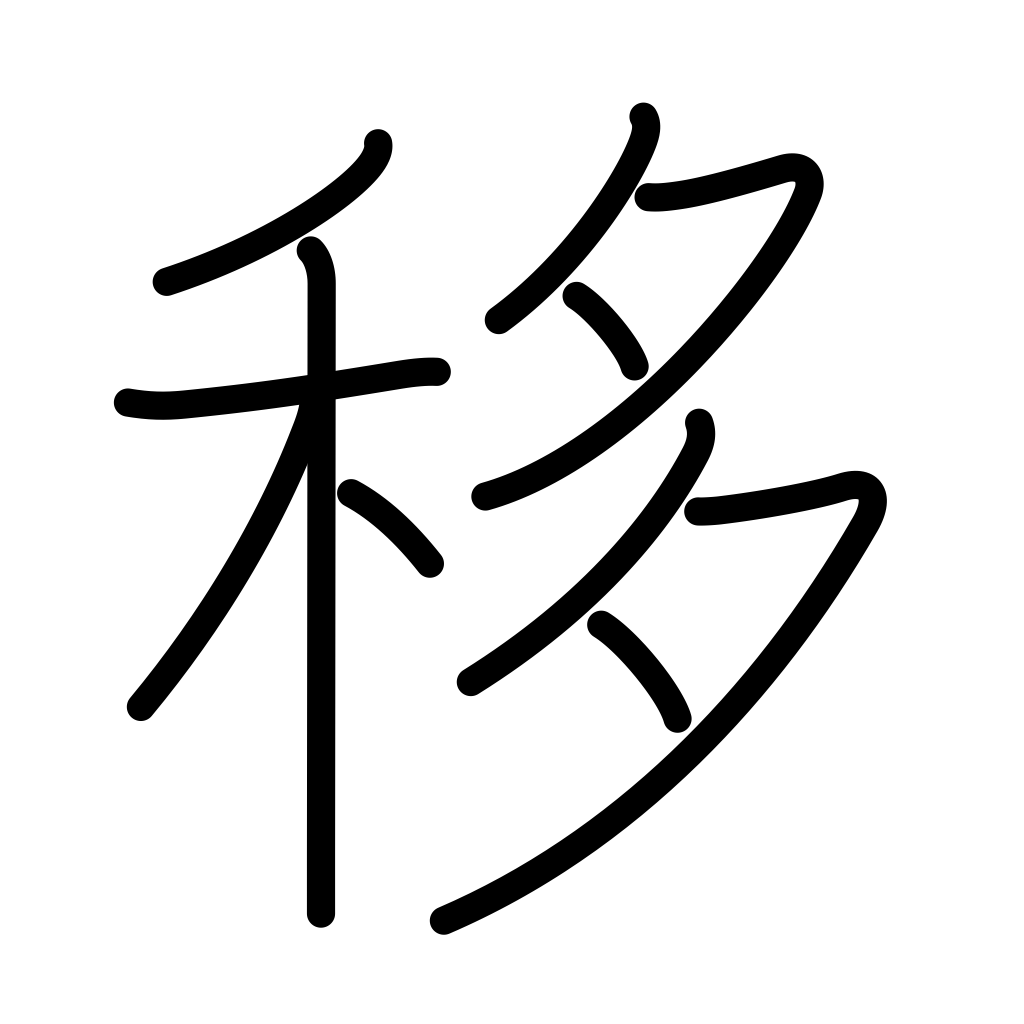
Meaning: shift, move, change, drift, pass into